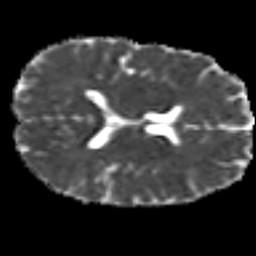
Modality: MD
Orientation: axial
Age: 44
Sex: female
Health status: ill
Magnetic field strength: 3 T
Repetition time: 8.4 s
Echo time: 0.0926 s